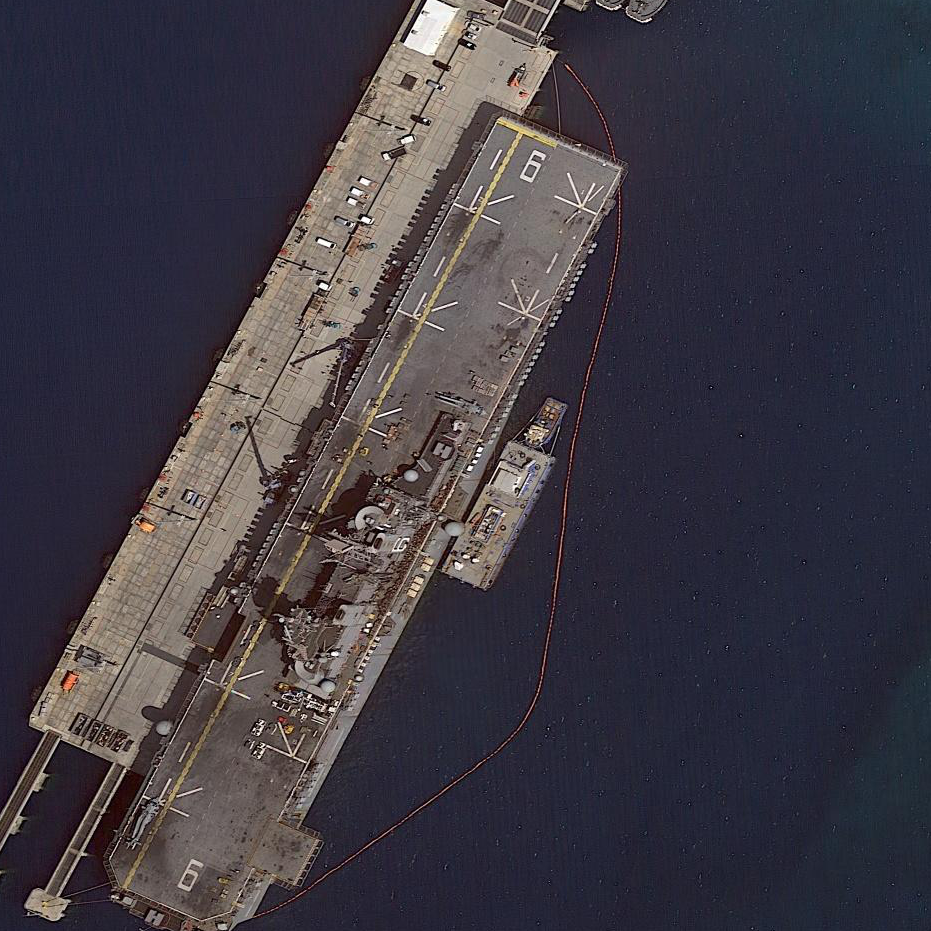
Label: assault